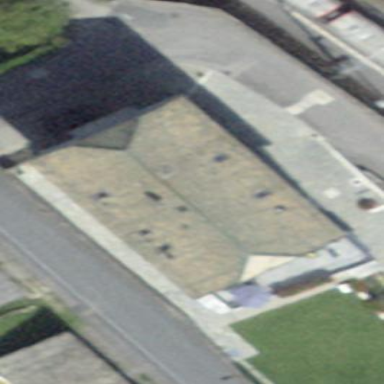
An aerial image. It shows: Building with half-hipped roof.